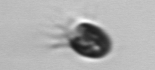
Label: Balanion